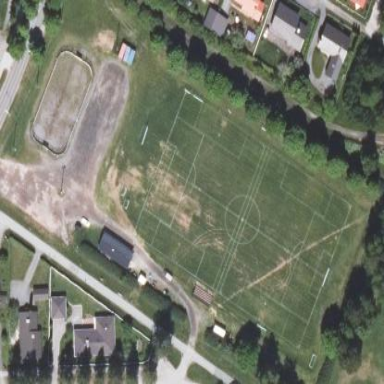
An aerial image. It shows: Multi-sport pitch for leisure and various sports activities.